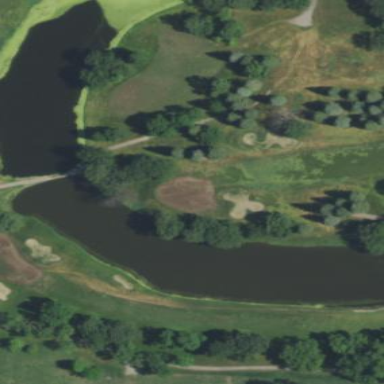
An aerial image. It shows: Scenic view of water hazard on golf course. The natural water feature adds beauty to the landscape.